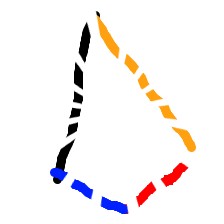
Shape: kite